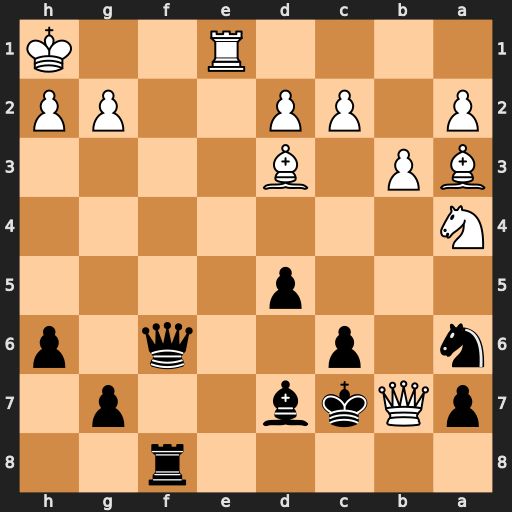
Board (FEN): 5r2/pQkb2p1/n1p2q1p/3p4/N7/BP1B4/P1PP2PP/4R2K
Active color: b
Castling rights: -
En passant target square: -
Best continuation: Kxb7 Bxf8 Qxf8